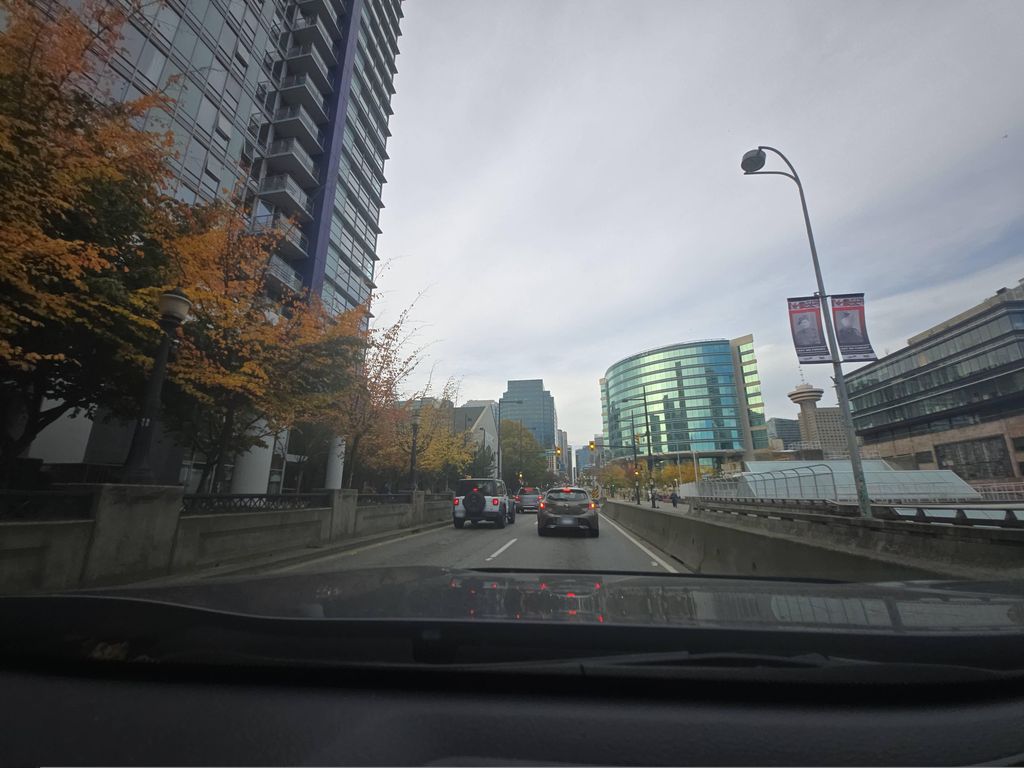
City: vancouver